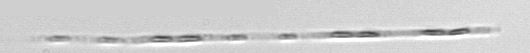
Label: Leptocylindrus